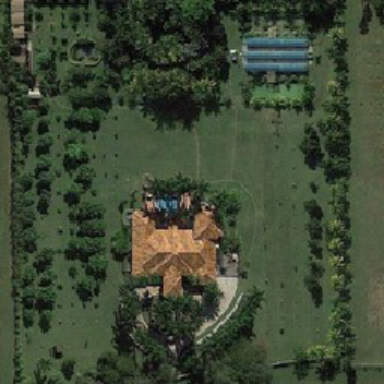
There is a house with a blue roof near the house and there is a yellow roof .